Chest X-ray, PA view. Patient: 59 years old, sex F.
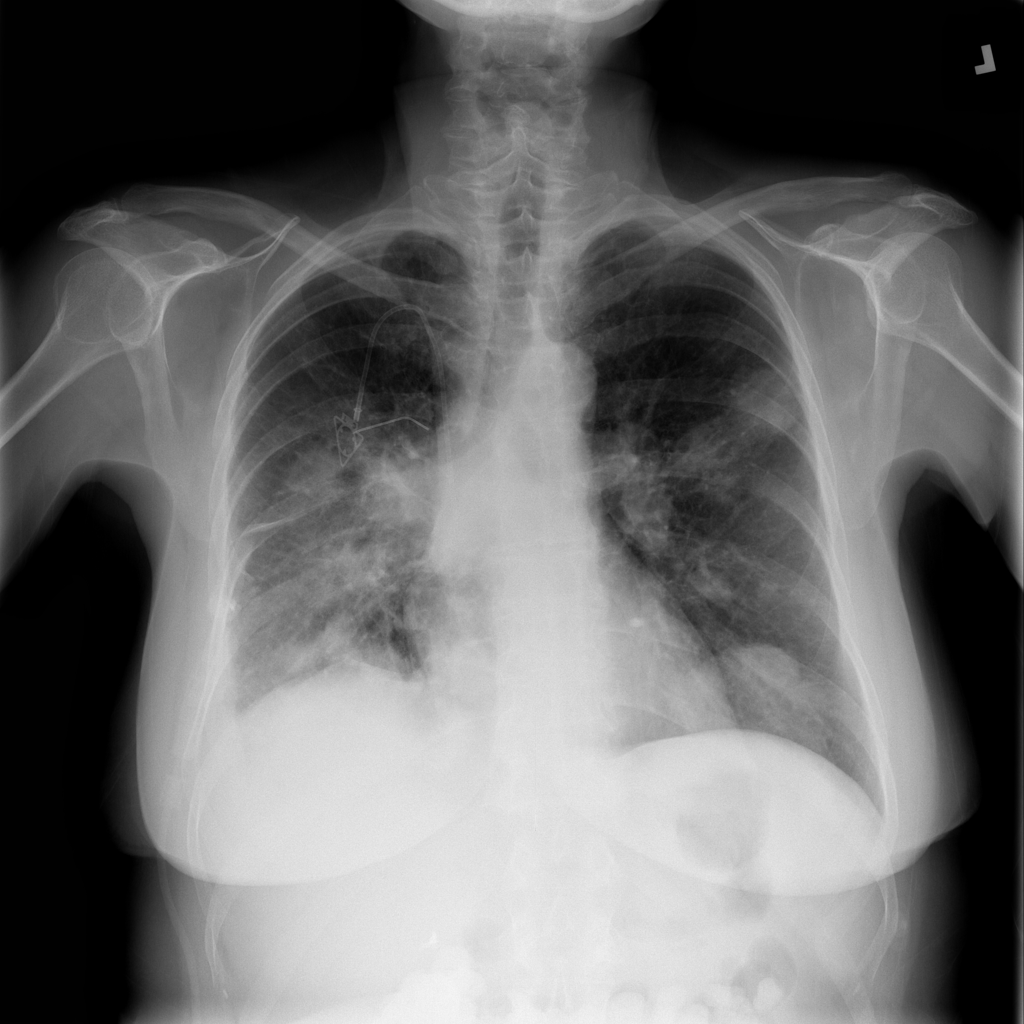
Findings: Mass, Nodule